Interaction volume radius: 5 \u00c5
Interaction volume height: 15 \u00c5
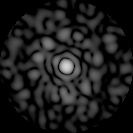
Disorder parameter: 0.8075